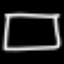
Label: square